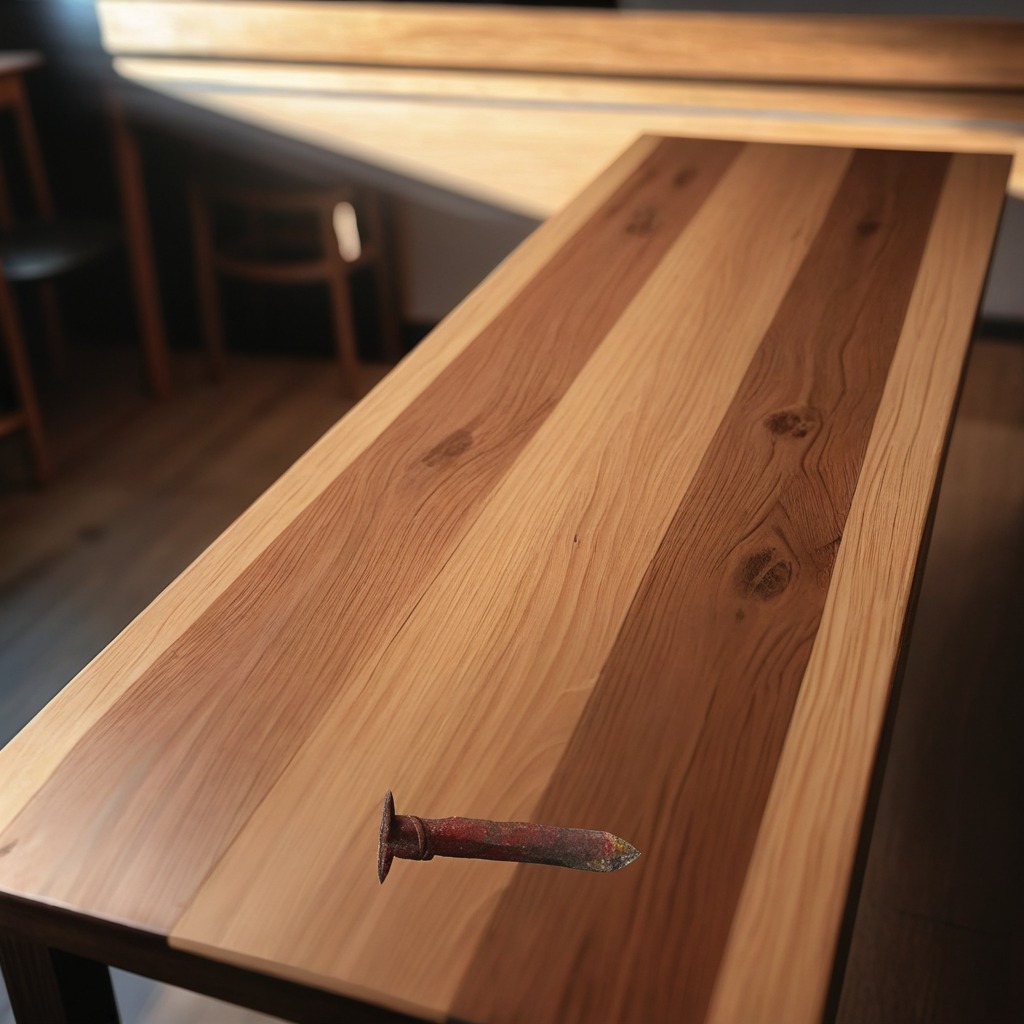
A nail is lying on the wooden table in a carpentry studio with rich wood textures side lighting.